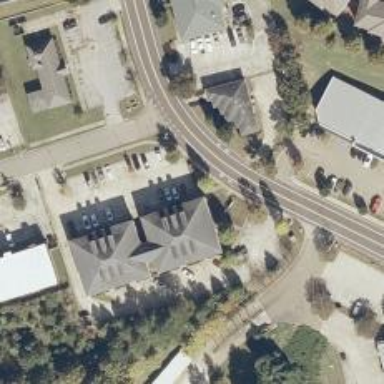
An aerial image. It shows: Unmarked crossing on footway.